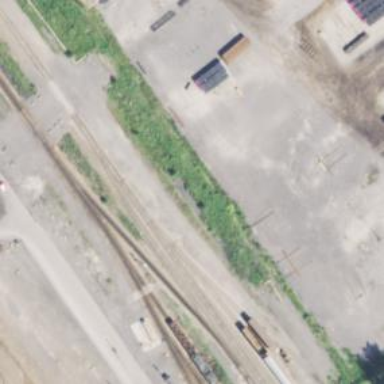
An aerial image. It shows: Railway spur service.